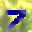
Label: 7